Aerial crown-view tile of a tropical tree (Barro Colorado Island, Panama), acquired 20241014:
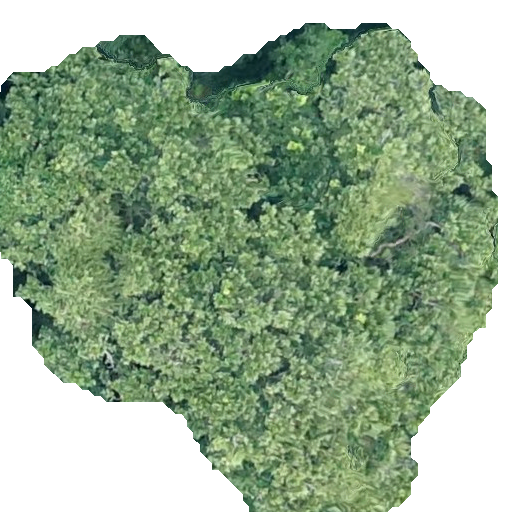
Species: Anacardium excelsum
GBIF accepted scientific name: Anacardium excelsum
Crown area: 295.328 m²